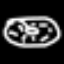
Label: donut